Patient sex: M
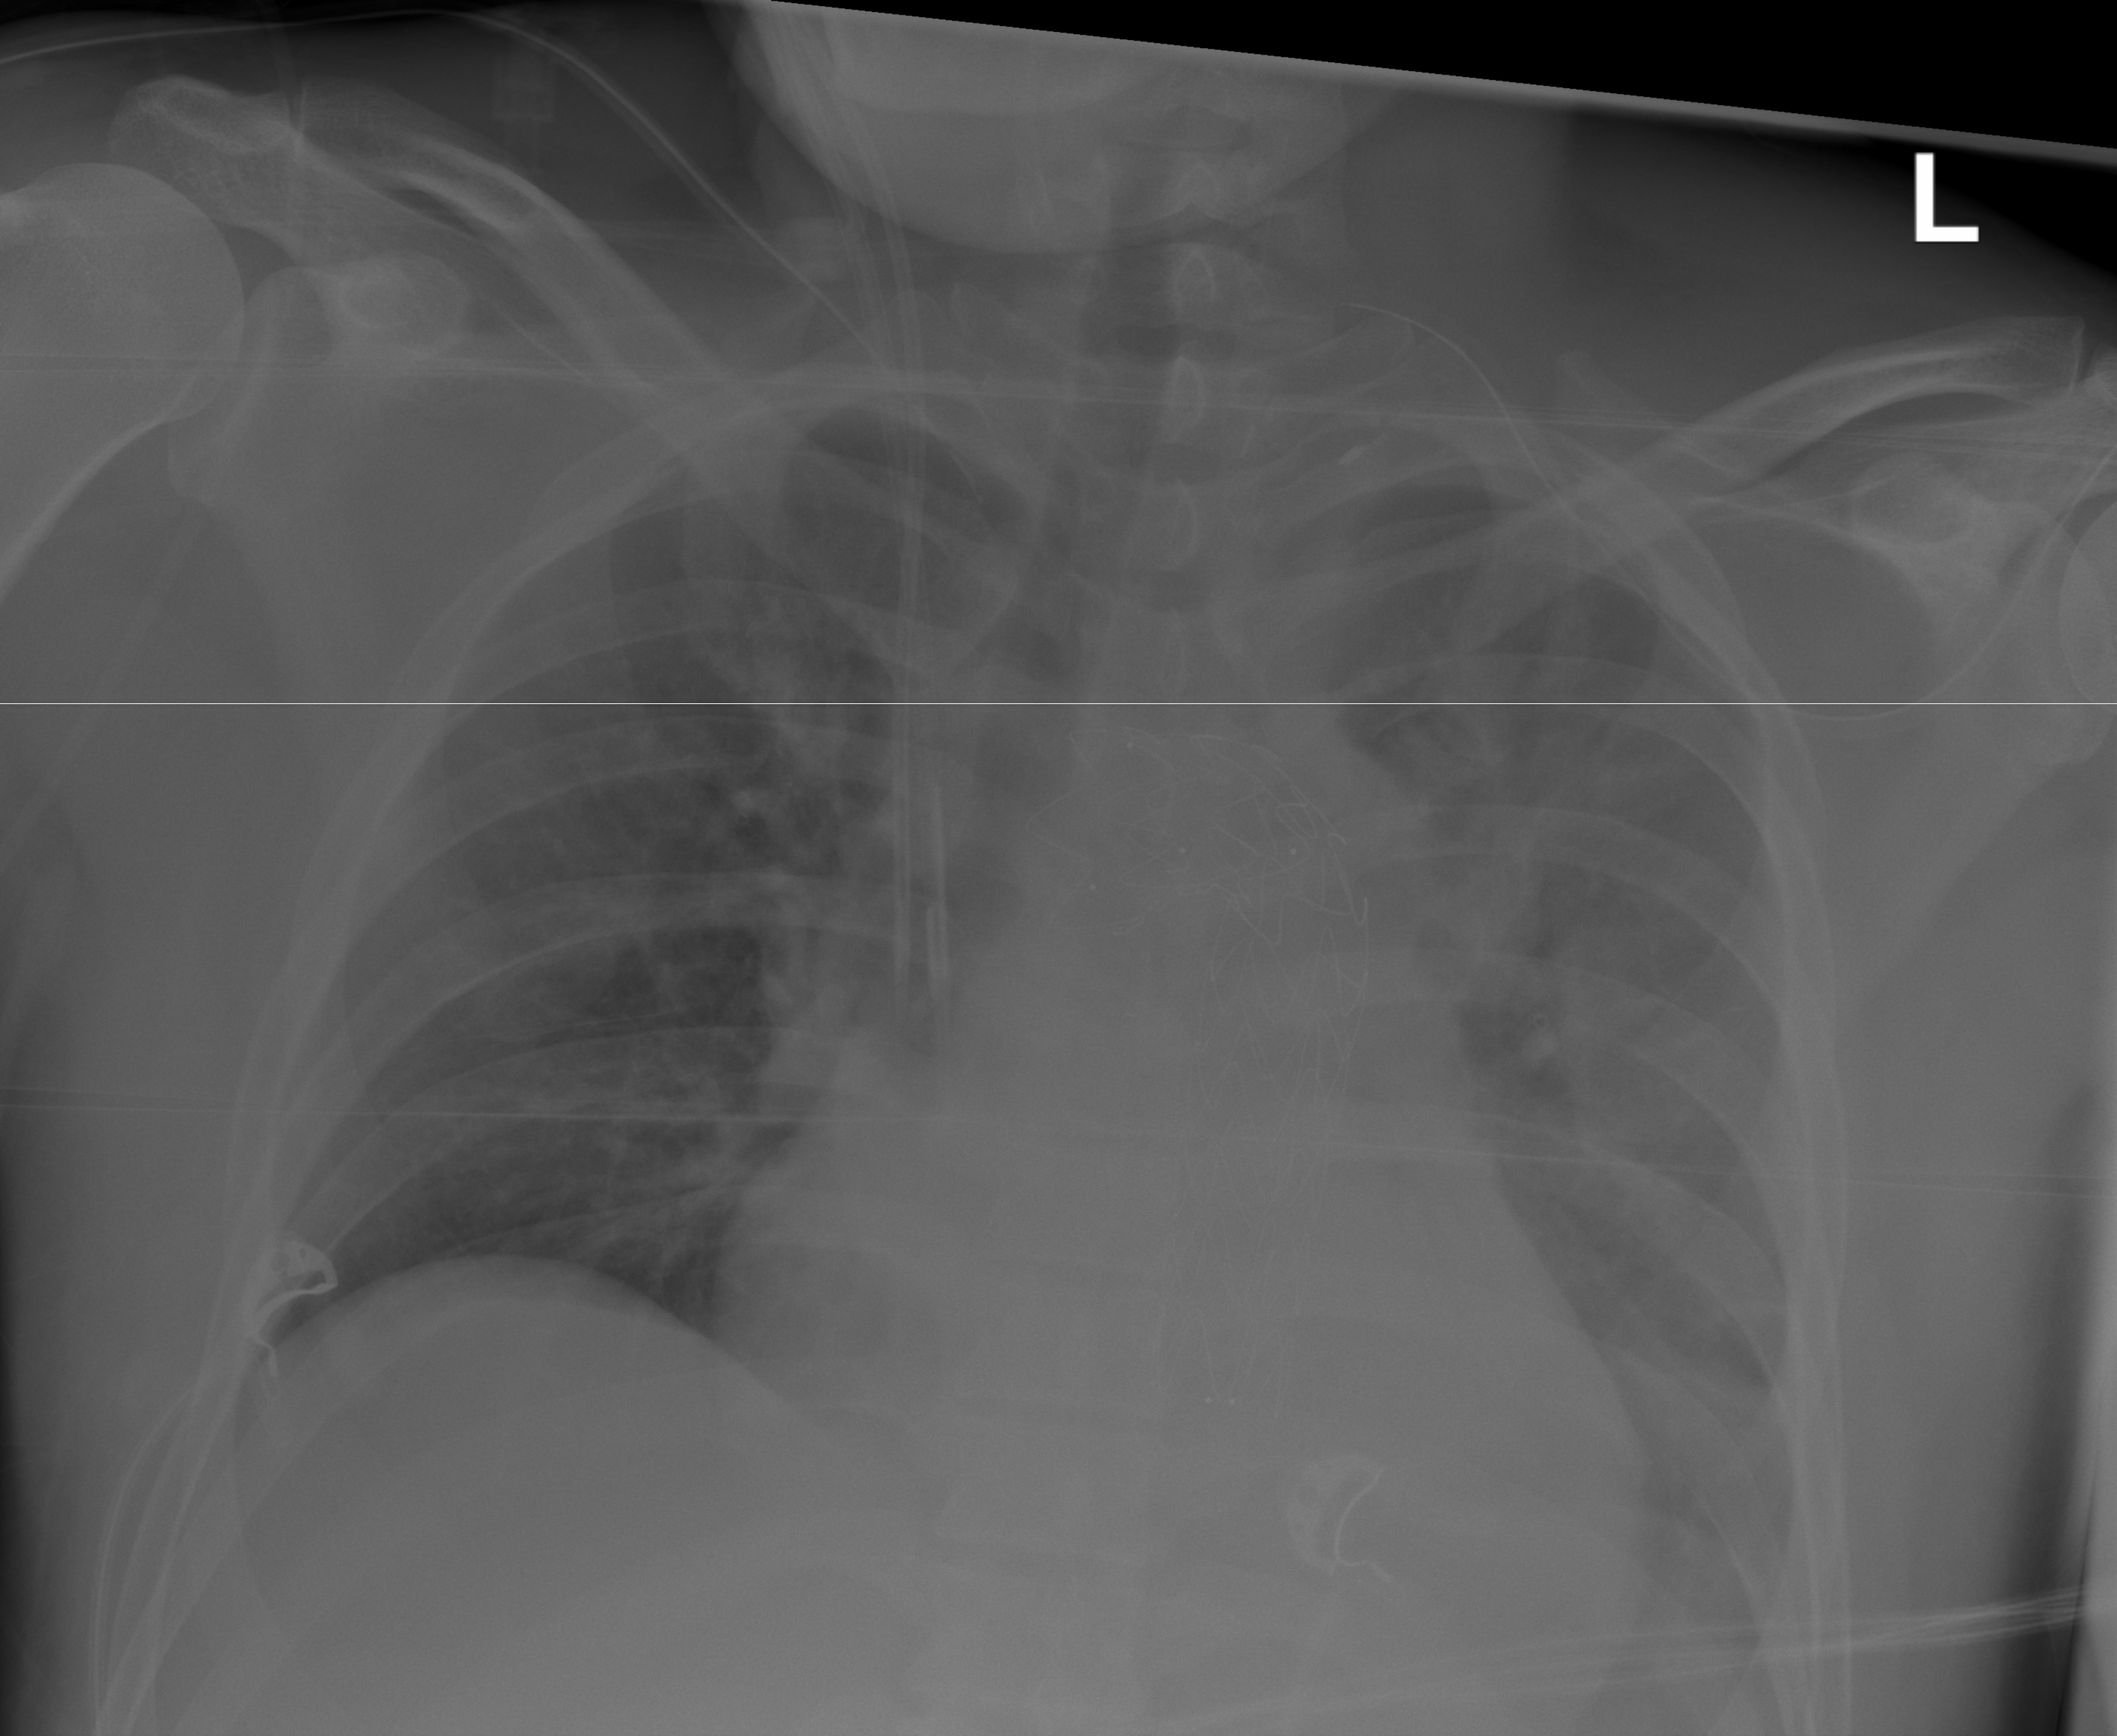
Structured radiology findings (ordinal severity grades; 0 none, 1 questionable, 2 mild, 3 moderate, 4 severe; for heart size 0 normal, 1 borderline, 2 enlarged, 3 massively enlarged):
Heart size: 1
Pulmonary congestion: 2
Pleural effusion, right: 0
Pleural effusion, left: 2
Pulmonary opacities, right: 0
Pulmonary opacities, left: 1
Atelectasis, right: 2
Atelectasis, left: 2